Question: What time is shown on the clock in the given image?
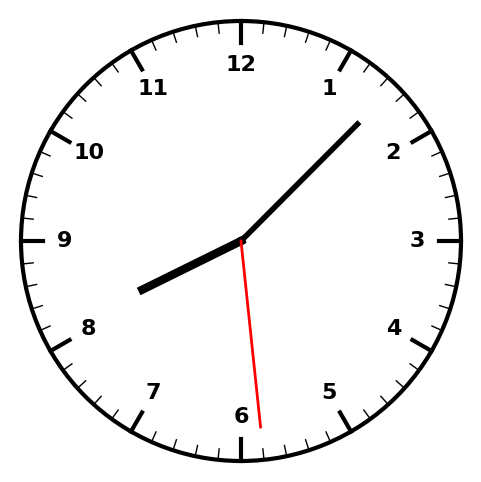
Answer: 08:07:29